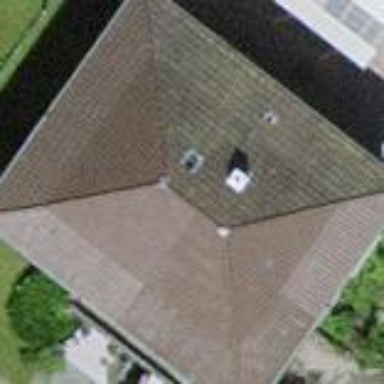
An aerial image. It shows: House with hipped roof.